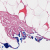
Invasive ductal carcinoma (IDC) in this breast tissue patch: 0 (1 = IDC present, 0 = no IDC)